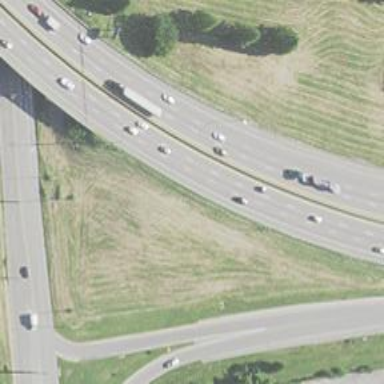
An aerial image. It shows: Motorway.